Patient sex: M
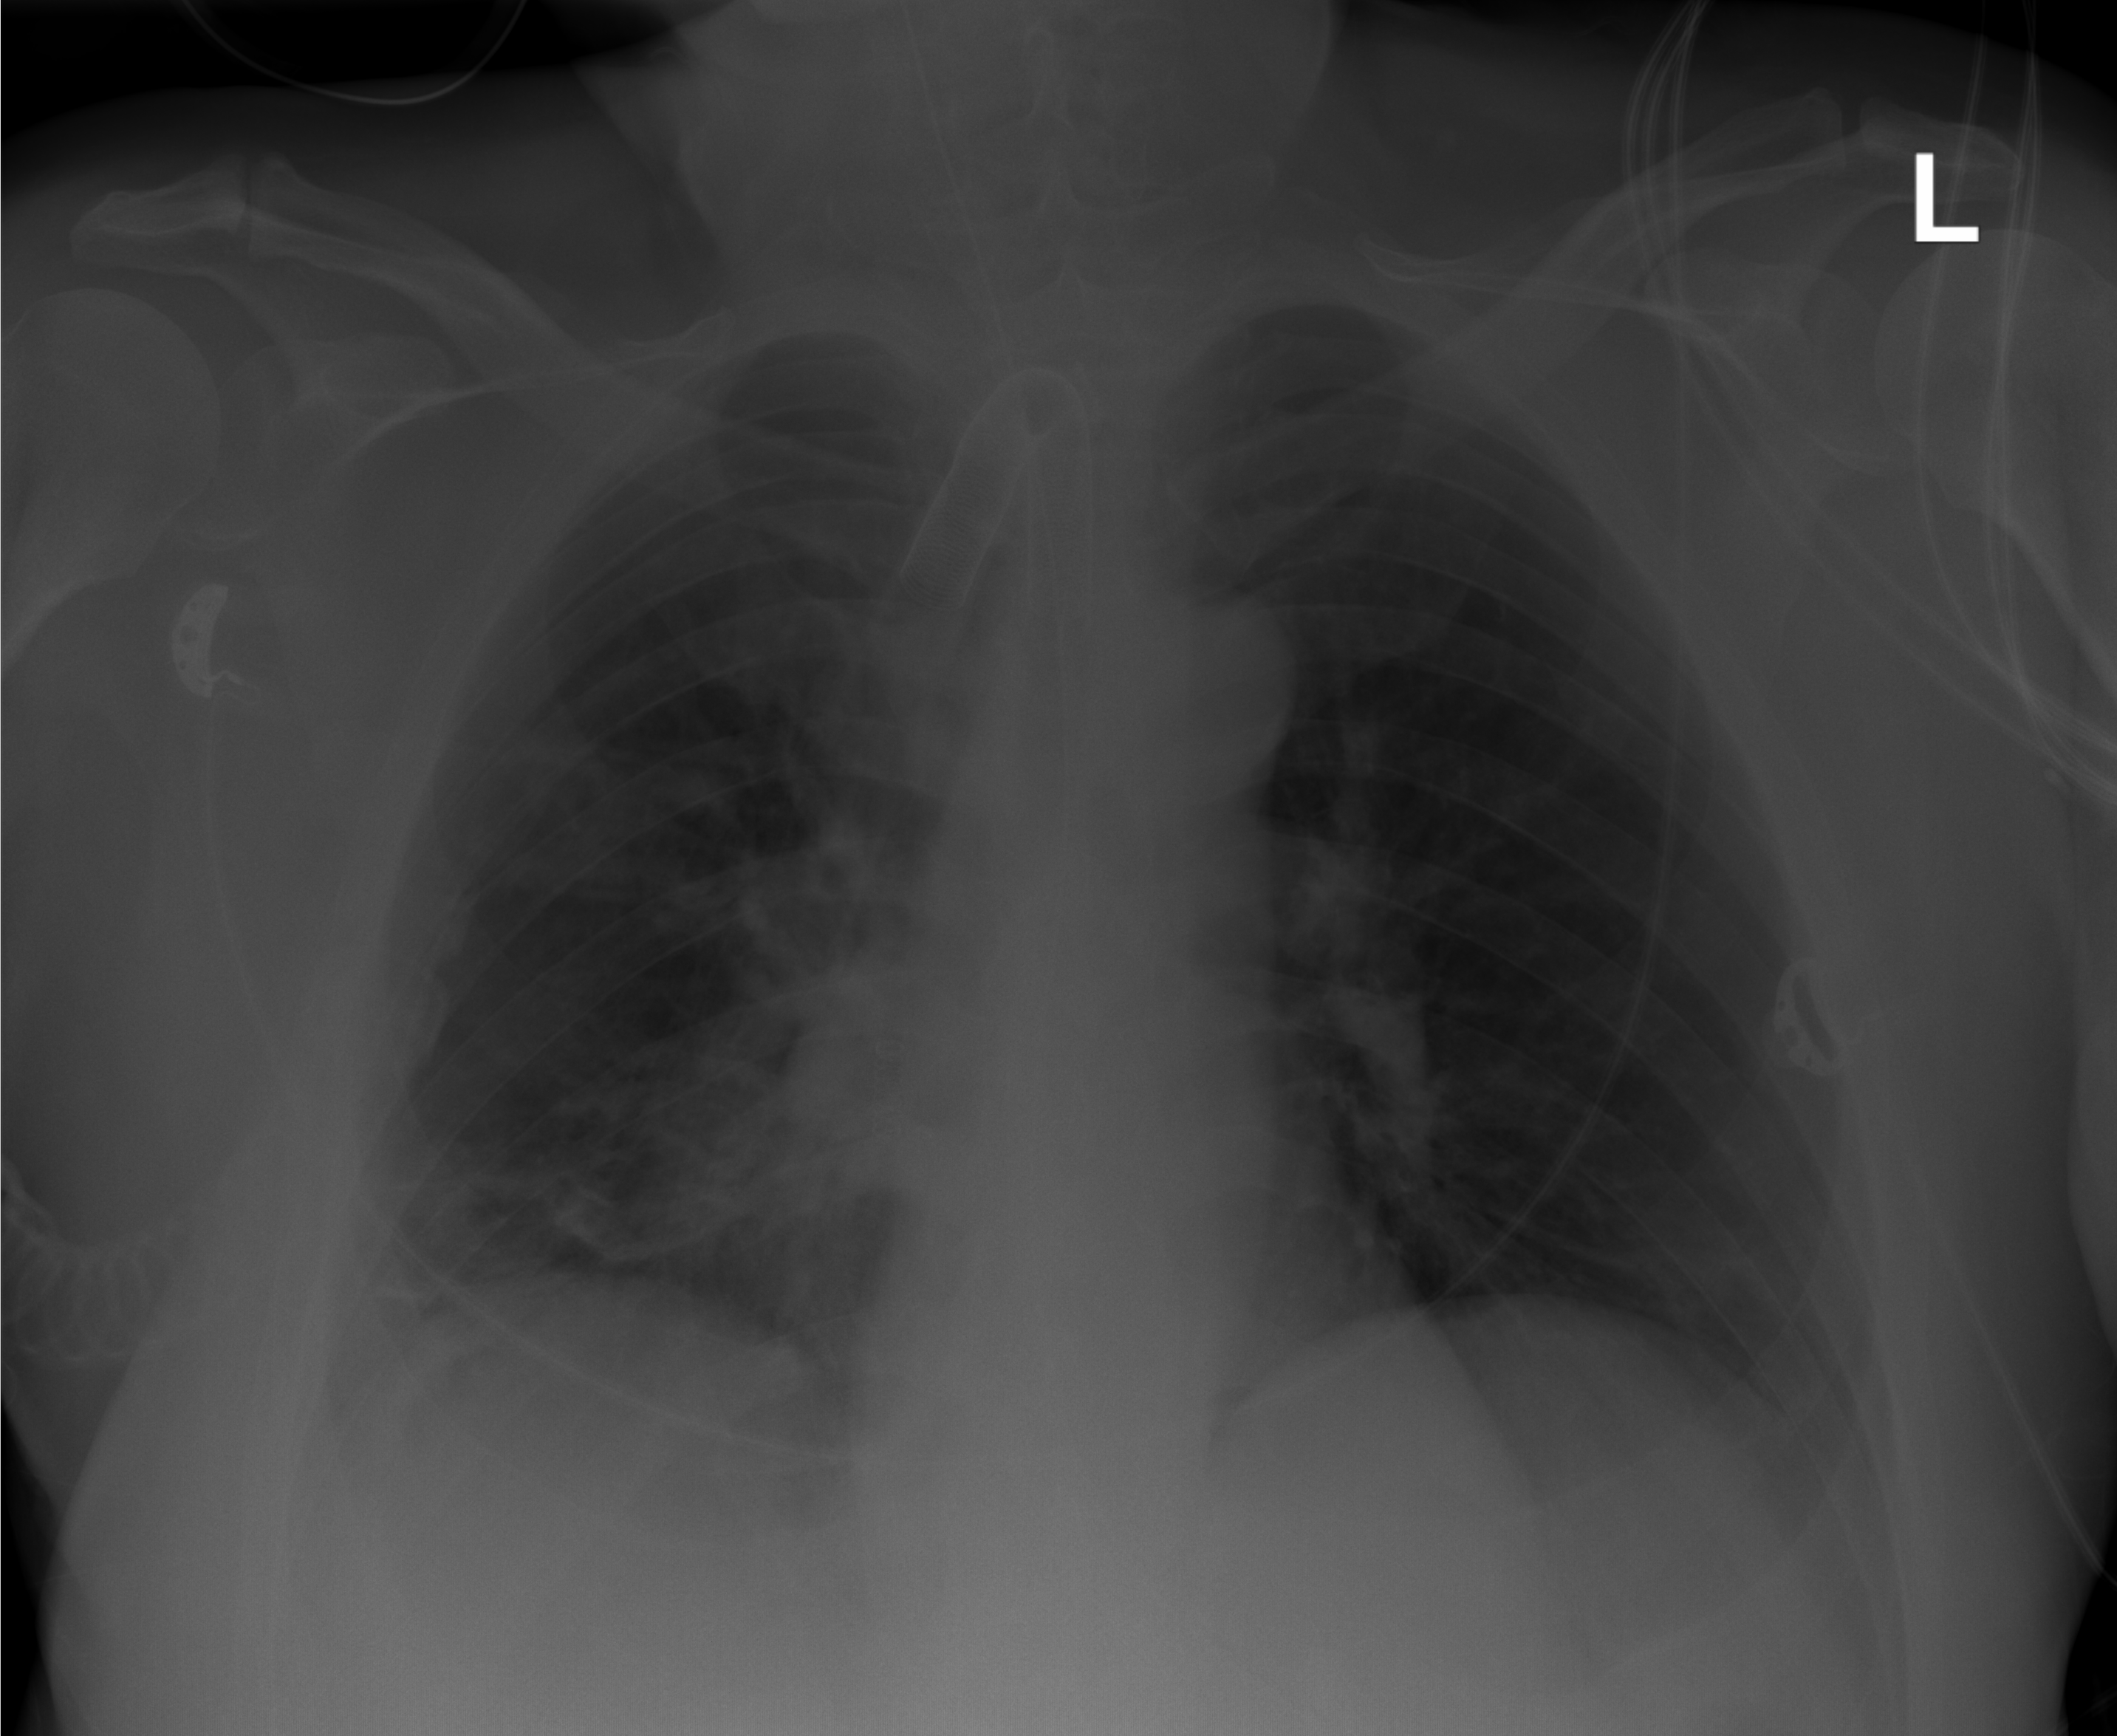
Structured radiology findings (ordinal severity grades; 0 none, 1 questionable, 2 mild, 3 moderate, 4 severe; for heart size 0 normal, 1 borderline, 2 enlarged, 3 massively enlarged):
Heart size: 0
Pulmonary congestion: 1
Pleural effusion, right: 2
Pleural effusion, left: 0
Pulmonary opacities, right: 2
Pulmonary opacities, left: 0
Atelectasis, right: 2
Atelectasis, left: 0